Interaction volume radius: 5 \u00c5
Interaction volume height: 45 \u00c5
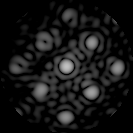
Disorder parameter: 0.1595